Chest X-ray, PA view. Patient: 45 years old, sex F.
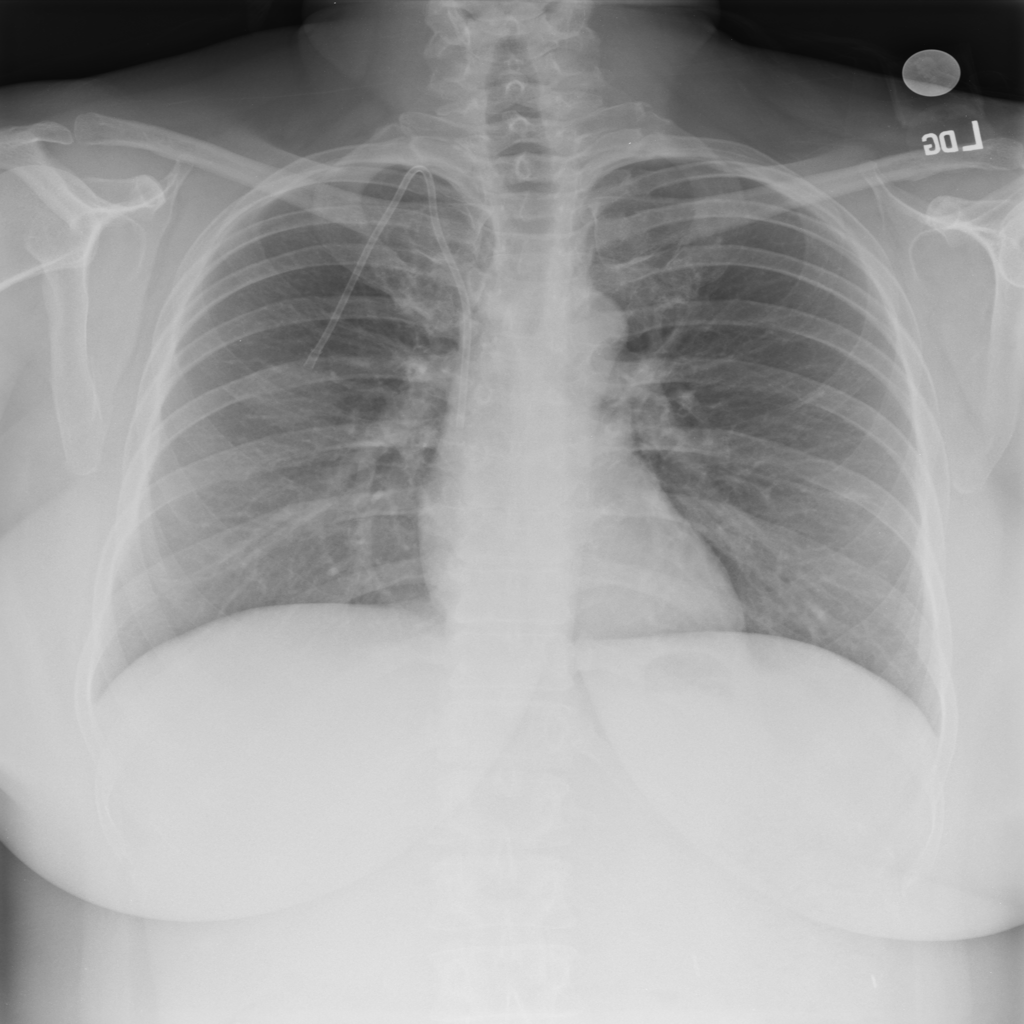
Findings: No Finding